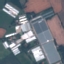
Label: Industrial